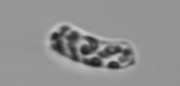
Label: Guinardia_striata